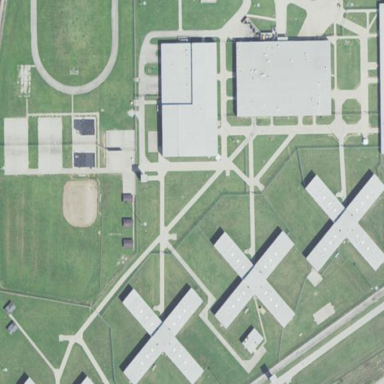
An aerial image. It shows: Prison facility surrounded by fence.